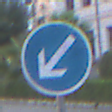
Verkehrszeichen: VorgeschriebeneVorbeifahrtLinks
Umgebung: Outdoor, Urban
Tageszeit: SunriseSunset
Wetter: PartlyCloudy
Licht: Natural
Jahreszeit: NotSpecified
Kontrast: LowContrast